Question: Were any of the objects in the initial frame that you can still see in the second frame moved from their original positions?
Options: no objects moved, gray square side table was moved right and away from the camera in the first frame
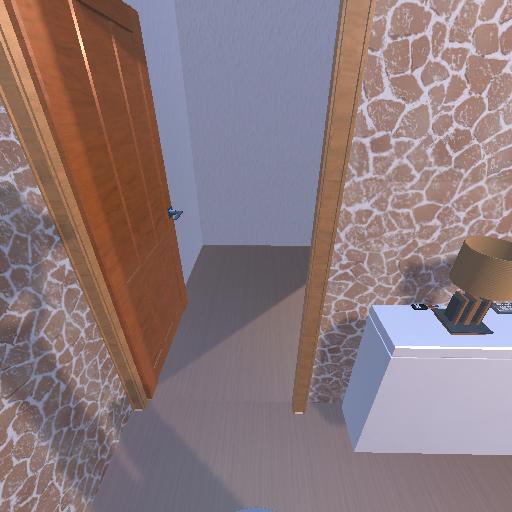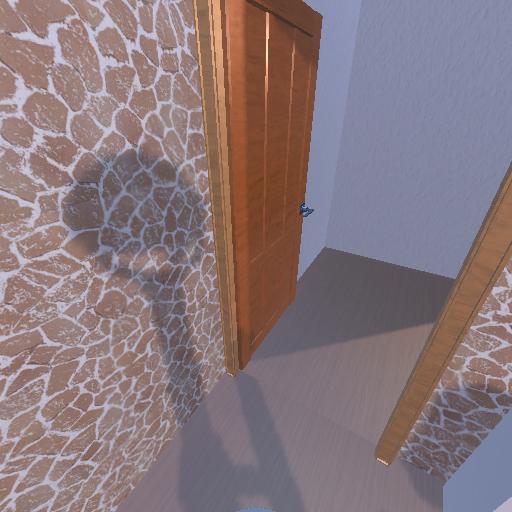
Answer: no objects moved